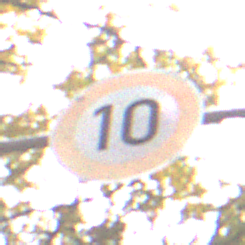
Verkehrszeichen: Geschwindigkeit10
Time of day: Midday
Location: Outdoor (Nature)
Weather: Overcast
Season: NotSpecified
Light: Natural